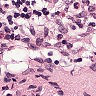
Metastatic tissue present: no